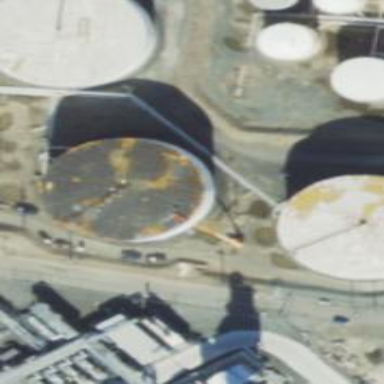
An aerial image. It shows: Storage tank created as man-made structure.